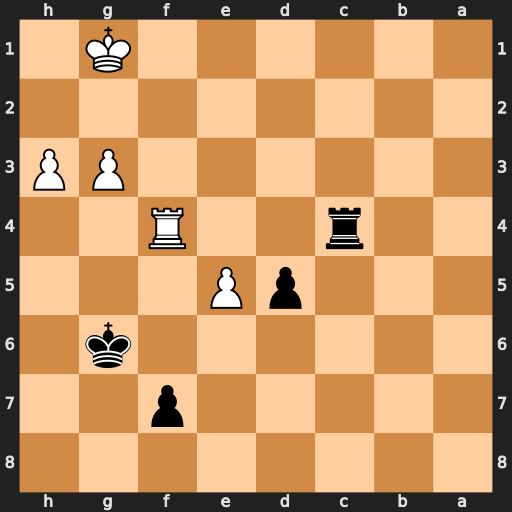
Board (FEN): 8/5p2/6k1/3pP3/2r2R2/6PP/8/6K1
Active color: b
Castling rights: -
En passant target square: -
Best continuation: Rxf4 gxf4 Kf5 h4 Kxf4